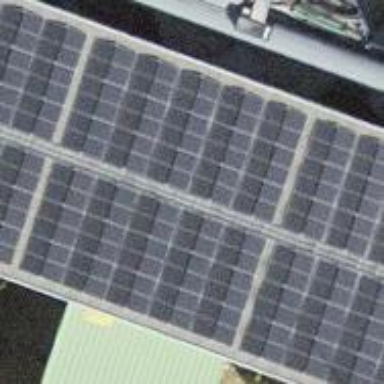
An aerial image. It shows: Solar power generator using photovoltaic panels.